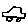
Label: car